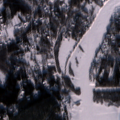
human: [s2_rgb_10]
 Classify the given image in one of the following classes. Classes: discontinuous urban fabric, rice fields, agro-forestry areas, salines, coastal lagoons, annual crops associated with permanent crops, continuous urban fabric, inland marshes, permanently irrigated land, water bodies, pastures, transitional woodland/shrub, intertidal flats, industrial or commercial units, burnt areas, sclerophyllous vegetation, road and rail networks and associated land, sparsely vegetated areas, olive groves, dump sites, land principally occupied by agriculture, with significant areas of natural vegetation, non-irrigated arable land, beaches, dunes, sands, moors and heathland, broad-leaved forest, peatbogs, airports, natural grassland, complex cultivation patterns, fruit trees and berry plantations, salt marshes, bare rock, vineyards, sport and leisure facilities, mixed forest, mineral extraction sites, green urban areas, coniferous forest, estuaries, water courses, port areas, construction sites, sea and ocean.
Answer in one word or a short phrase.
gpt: discontinuous urban fabric, land principally occupied by agriculture, with significant areas of natural vegetation, mixed forest, sea and ocean